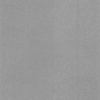
Label: dusty